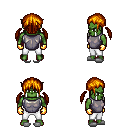
a pixel art fantasy rpg character, male body template, orc, green skin, steel chest armor, white pants, dark blonde twin-tailed hairstyle, gold gloves, white slippers, four views (front, back, left, right), 2x2 character sprite sheet, small pixel art, hard edges, no anti-aliasing